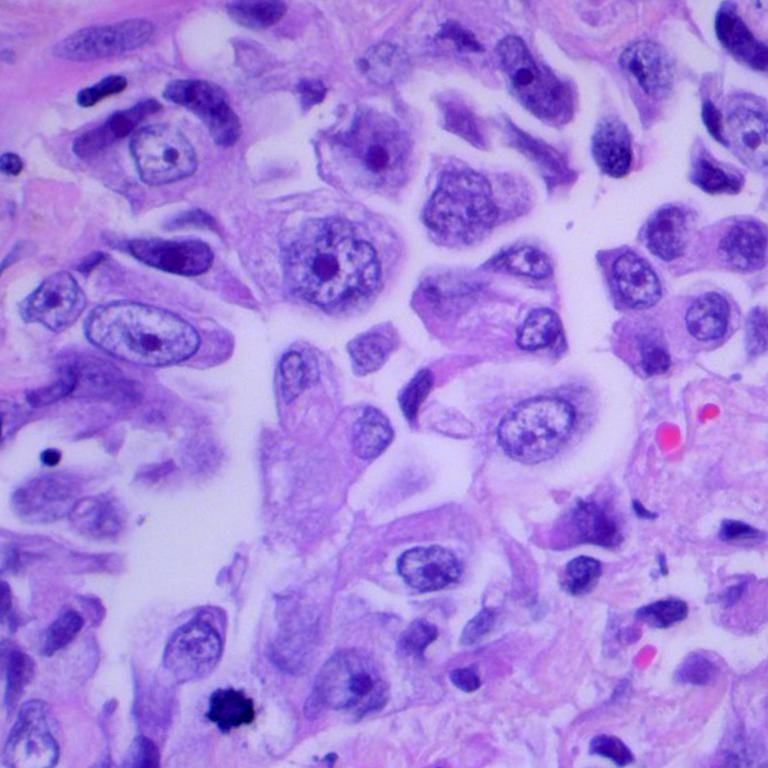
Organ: lung
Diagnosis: adenocarcinomas